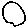
Label: circle